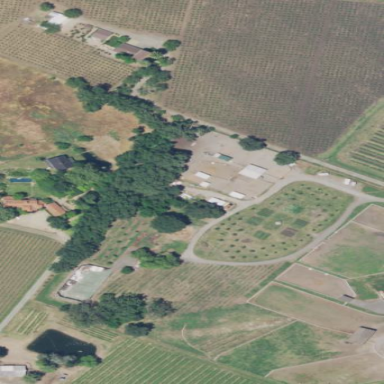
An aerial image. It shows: Vineyard with grape crops.